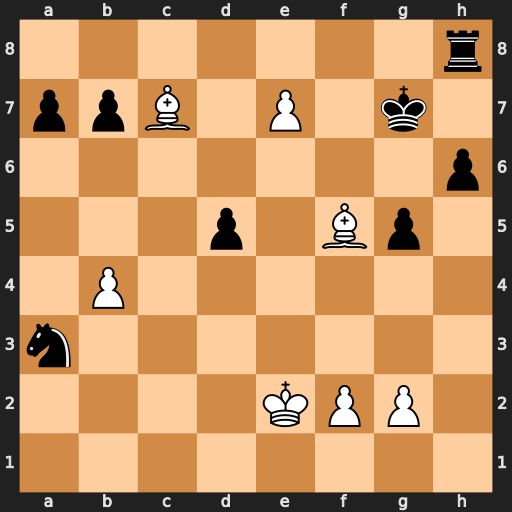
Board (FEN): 7r/ppB1P1k1/7p/3p1Bp1/1P6/n7/4KPP1/8
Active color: w
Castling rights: -
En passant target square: -
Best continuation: Be5+ Kf7 Bxh8